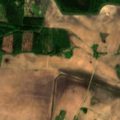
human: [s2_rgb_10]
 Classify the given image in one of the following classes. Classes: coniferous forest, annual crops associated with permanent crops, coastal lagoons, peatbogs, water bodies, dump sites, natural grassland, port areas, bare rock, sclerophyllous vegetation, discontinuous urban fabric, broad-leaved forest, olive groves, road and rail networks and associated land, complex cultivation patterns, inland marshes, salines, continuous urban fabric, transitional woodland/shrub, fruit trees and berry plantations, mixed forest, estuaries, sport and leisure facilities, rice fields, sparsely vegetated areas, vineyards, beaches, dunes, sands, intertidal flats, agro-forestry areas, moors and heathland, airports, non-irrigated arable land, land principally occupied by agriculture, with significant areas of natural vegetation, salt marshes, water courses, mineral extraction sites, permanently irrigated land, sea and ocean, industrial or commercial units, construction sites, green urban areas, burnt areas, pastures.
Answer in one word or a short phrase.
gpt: non-irrigated arable land, broad-leaved forest, mixed forest